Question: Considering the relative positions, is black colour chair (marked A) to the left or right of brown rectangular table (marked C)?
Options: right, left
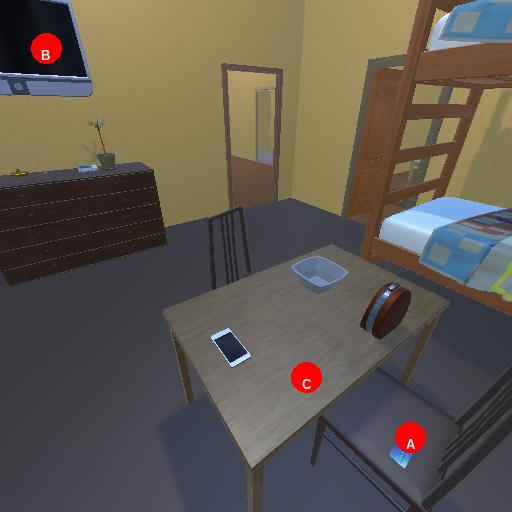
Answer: right